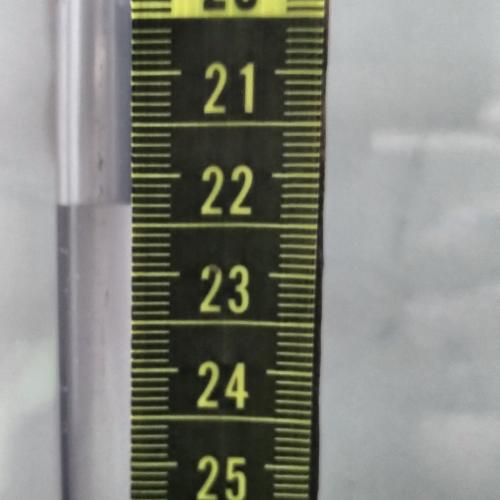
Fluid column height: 22.3 cm